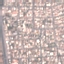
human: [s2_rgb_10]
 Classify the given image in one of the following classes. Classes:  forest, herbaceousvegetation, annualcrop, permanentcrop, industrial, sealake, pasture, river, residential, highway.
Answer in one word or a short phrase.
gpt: Residential